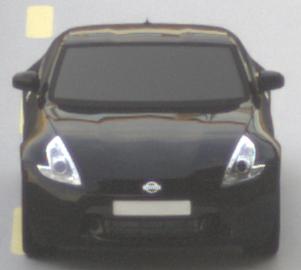
Make: Nissan
Model: 370Z Coupé
Detailed model: 370Z (Z34) Coupé
Model produced from: 2009/12
Model produced until: 2013/03
Doors: 3
Color: black
Road condition: dry road
Daytime: sunrise or sunset
Contrast: medium contrast